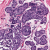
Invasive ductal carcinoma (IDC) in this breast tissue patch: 0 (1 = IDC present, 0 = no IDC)